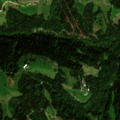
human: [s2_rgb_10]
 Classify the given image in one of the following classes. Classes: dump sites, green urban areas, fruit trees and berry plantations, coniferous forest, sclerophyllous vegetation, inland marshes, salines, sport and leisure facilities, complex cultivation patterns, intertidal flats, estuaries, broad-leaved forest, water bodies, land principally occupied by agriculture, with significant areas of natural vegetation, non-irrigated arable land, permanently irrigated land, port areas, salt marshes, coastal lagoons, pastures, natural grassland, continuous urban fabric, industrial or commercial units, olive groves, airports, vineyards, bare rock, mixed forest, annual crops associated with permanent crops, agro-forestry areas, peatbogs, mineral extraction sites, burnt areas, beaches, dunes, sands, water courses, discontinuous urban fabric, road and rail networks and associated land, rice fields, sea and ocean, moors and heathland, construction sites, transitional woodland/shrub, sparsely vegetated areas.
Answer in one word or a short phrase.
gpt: pastures, coniferous forest, mixed forest